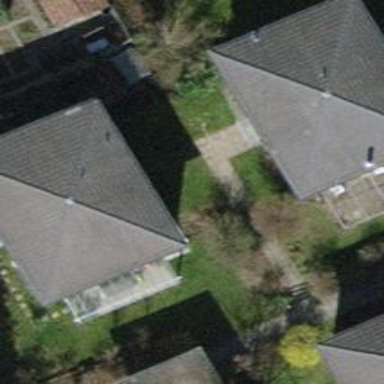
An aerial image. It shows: Detached building with pyramidal roof shape.